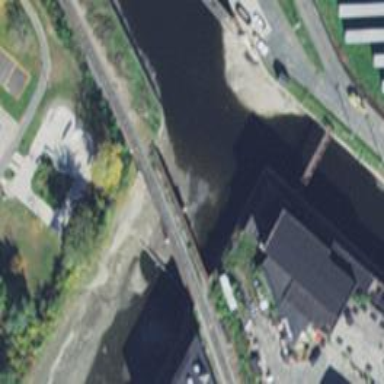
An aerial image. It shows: Canal.